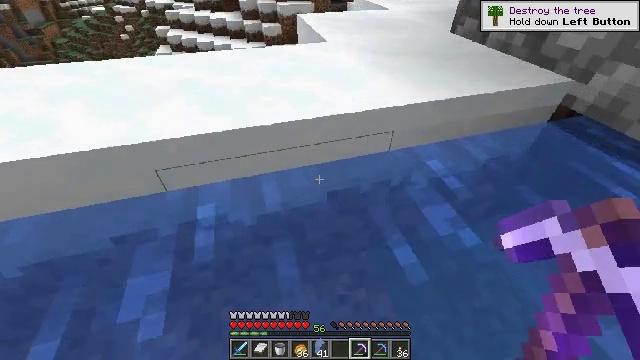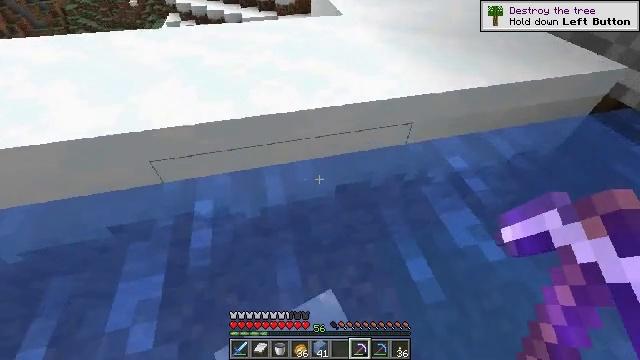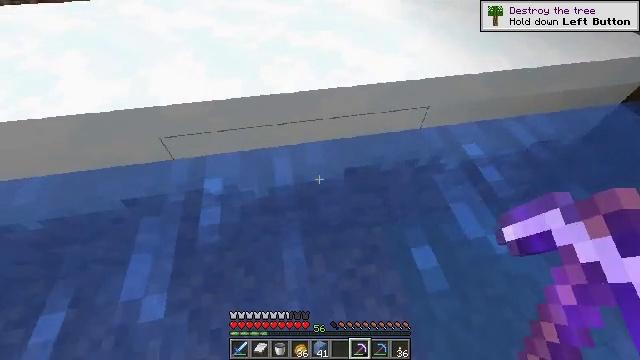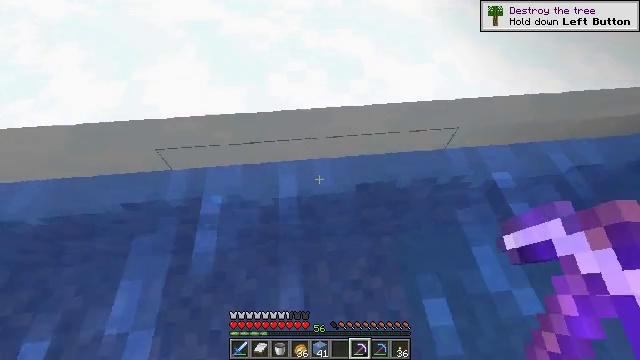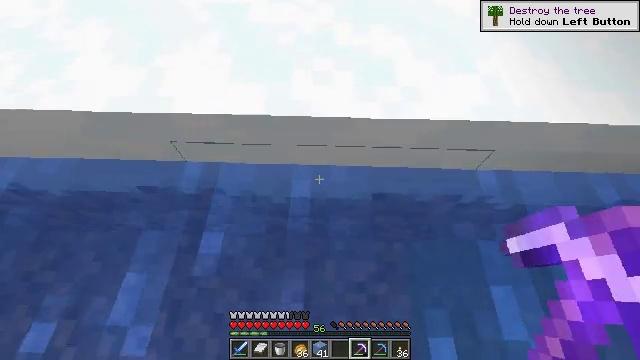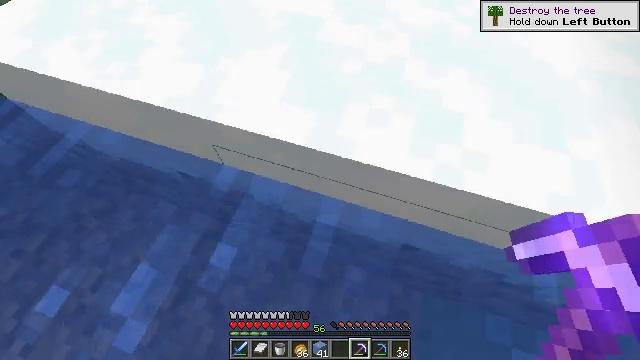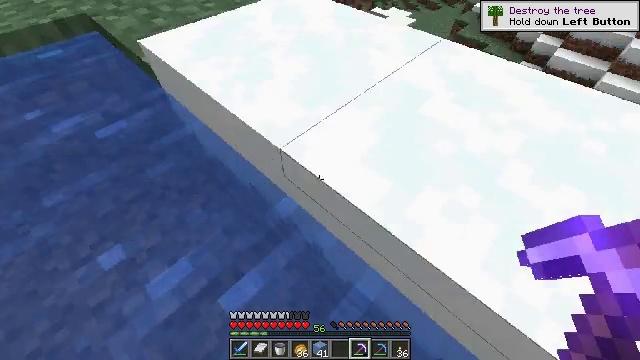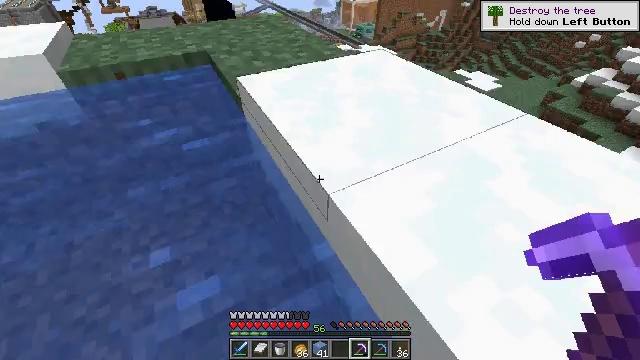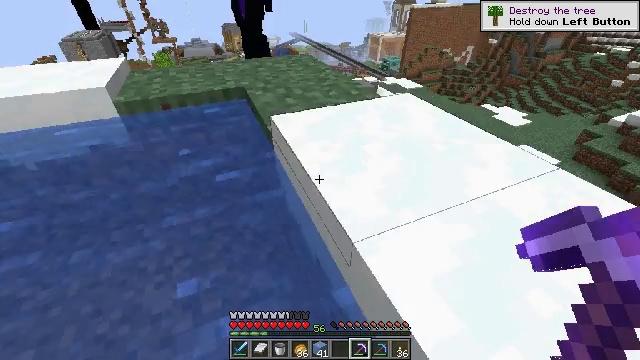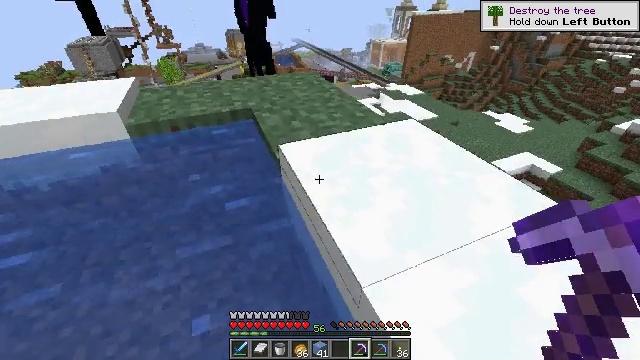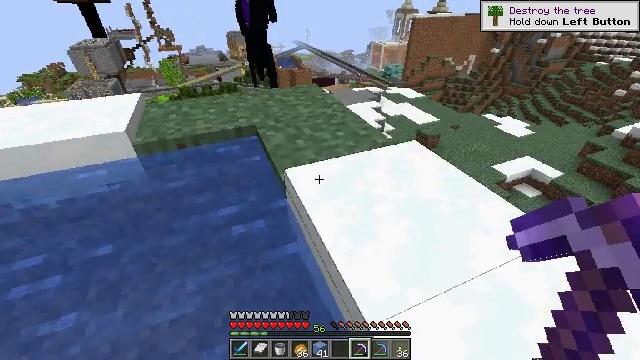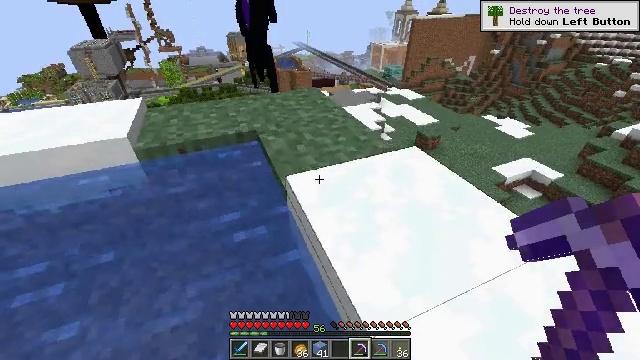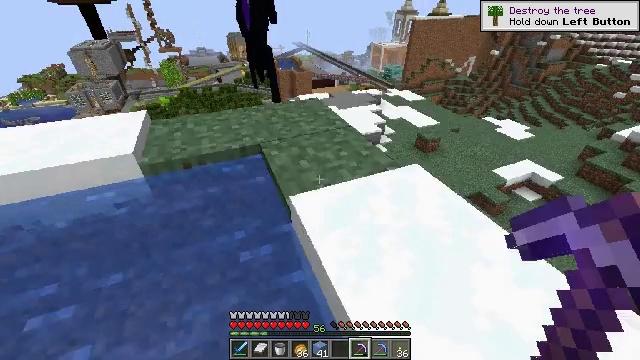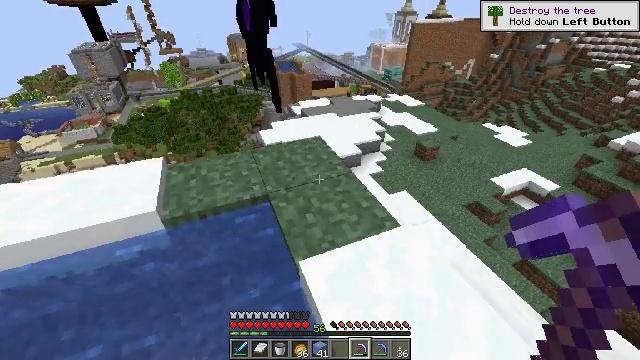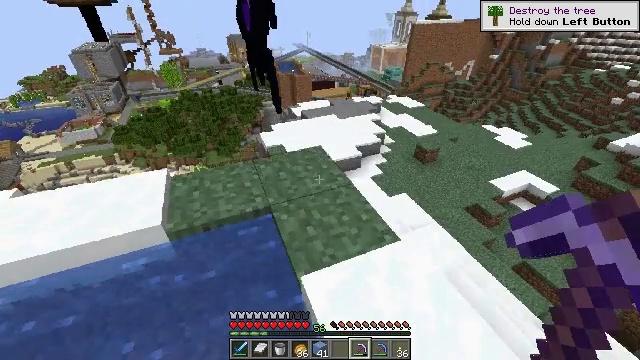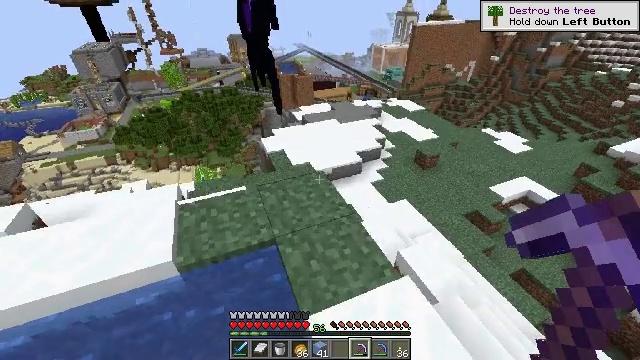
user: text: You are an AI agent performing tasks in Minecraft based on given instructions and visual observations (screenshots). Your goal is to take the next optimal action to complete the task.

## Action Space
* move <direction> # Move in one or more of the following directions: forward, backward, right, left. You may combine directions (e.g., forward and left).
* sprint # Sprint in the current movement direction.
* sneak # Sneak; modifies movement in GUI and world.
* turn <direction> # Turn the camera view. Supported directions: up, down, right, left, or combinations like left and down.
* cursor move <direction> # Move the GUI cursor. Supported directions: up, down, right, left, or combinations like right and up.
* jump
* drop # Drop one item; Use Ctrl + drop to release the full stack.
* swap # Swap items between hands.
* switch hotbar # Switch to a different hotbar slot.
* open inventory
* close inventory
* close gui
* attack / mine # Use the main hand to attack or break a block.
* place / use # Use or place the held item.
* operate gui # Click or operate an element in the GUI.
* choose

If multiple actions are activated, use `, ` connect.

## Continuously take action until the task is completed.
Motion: motion action
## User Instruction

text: Mine the ice block.
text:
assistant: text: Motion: move forward, turn left and down
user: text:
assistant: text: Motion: move forward, turn left and down
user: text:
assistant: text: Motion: move forward, turn left and down
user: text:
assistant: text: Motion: move forward, turn left and down
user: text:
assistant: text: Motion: move forward, turn left
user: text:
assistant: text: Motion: move forward, turn left and up, jump
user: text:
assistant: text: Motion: move forward, turn left and up, jump
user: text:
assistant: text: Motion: move forward, turn left and up, jump
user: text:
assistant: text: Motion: move forward, jump
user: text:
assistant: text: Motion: move forward, jump
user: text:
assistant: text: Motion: move forward, jump
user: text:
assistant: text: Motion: move forward, jump
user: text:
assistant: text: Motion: move forward, jump
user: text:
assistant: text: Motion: move forward, jump
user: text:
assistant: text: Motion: move forward
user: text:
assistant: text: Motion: move forward
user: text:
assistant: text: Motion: move forward
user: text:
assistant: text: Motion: move forward
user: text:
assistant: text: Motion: move forward, turn left and down
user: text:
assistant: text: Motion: move forward, turn left and down
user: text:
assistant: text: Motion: move forward, turn left and down
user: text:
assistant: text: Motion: move forward, turn left and down
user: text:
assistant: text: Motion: move forward, turn left and down
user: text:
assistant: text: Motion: move forward, turn left and down
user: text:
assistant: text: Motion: move forward, turn left and down
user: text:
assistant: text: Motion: move forward, turn left
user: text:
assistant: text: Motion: move forward
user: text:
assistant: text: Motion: move forward, turn right and down
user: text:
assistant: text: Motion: move forward, turn right and down
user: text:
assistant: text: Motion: move forward, sneak, turn right and down